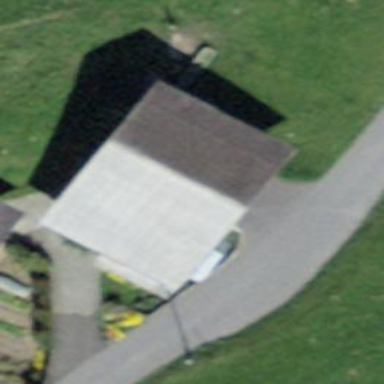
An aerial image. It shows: Rural barn.